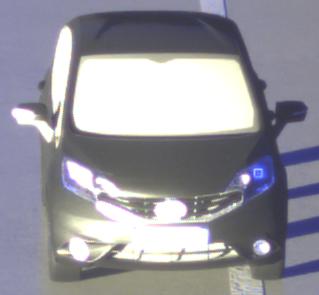
Make: Nissan
Model: Note 1.2
Detailed model: Note (E12) (10/13 - 12/16)
Model produced from: 2013/10
Model produced until: 2015/09
Doors: 5
Color: black
Road condition: wet road
Daytime: sunrise or sunset
Contrast: high contrast